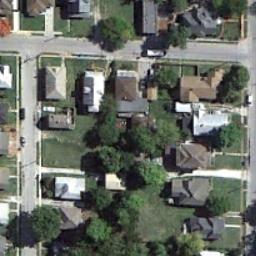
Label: medium_residential